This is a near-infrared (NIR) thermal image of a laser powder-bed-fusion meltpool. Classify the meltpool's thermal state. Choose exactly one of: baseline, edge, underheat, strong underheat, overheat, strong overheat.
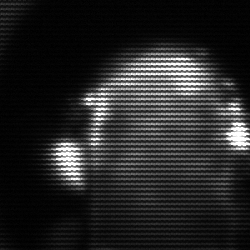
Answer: baseline